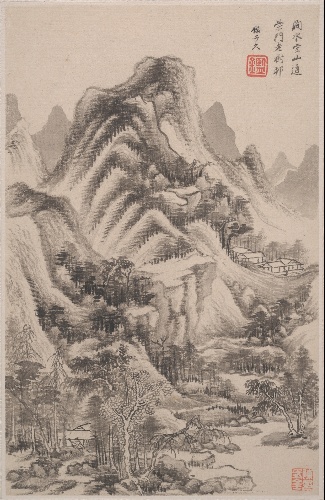
Title: 清 王鑑 仿古山水圖 冊 紙本|Landscapes in the styles of old masters
Artist: Wang Jian|Wang Shimin
Artist bio: Chinese, 1609–1677/88|Chinese, 1592–1680
Date: dated 1668
Object type: Album
Classification: Paintings
Medium: Album of ten paintings; ink and color on paper
Culture: China
Period: Qing dynasty (1644–1911)
Dimensions: Each leaf: 10 1/8 x 6 1/2 in. (25.7 x 16.5 cm)
Department: Asian Art
Credit line: Purchase, The Dillon Fund Gift, 1979
Accession year: 1979
Repository: Metropolitan Museum of Art, New York, NY
Tags: Mountains|Landscapes